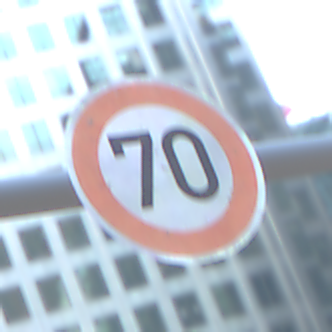
Verkehrszeichen: Geschwindigkeit70
Umgebung: Outdoor, Urban
Tageszeit: MorningAfternoon
Wetter: PartlyCloudy
Licht: Natural
Jahreszeit: NotSpecified
Kontrast: LowContrast